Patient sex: M
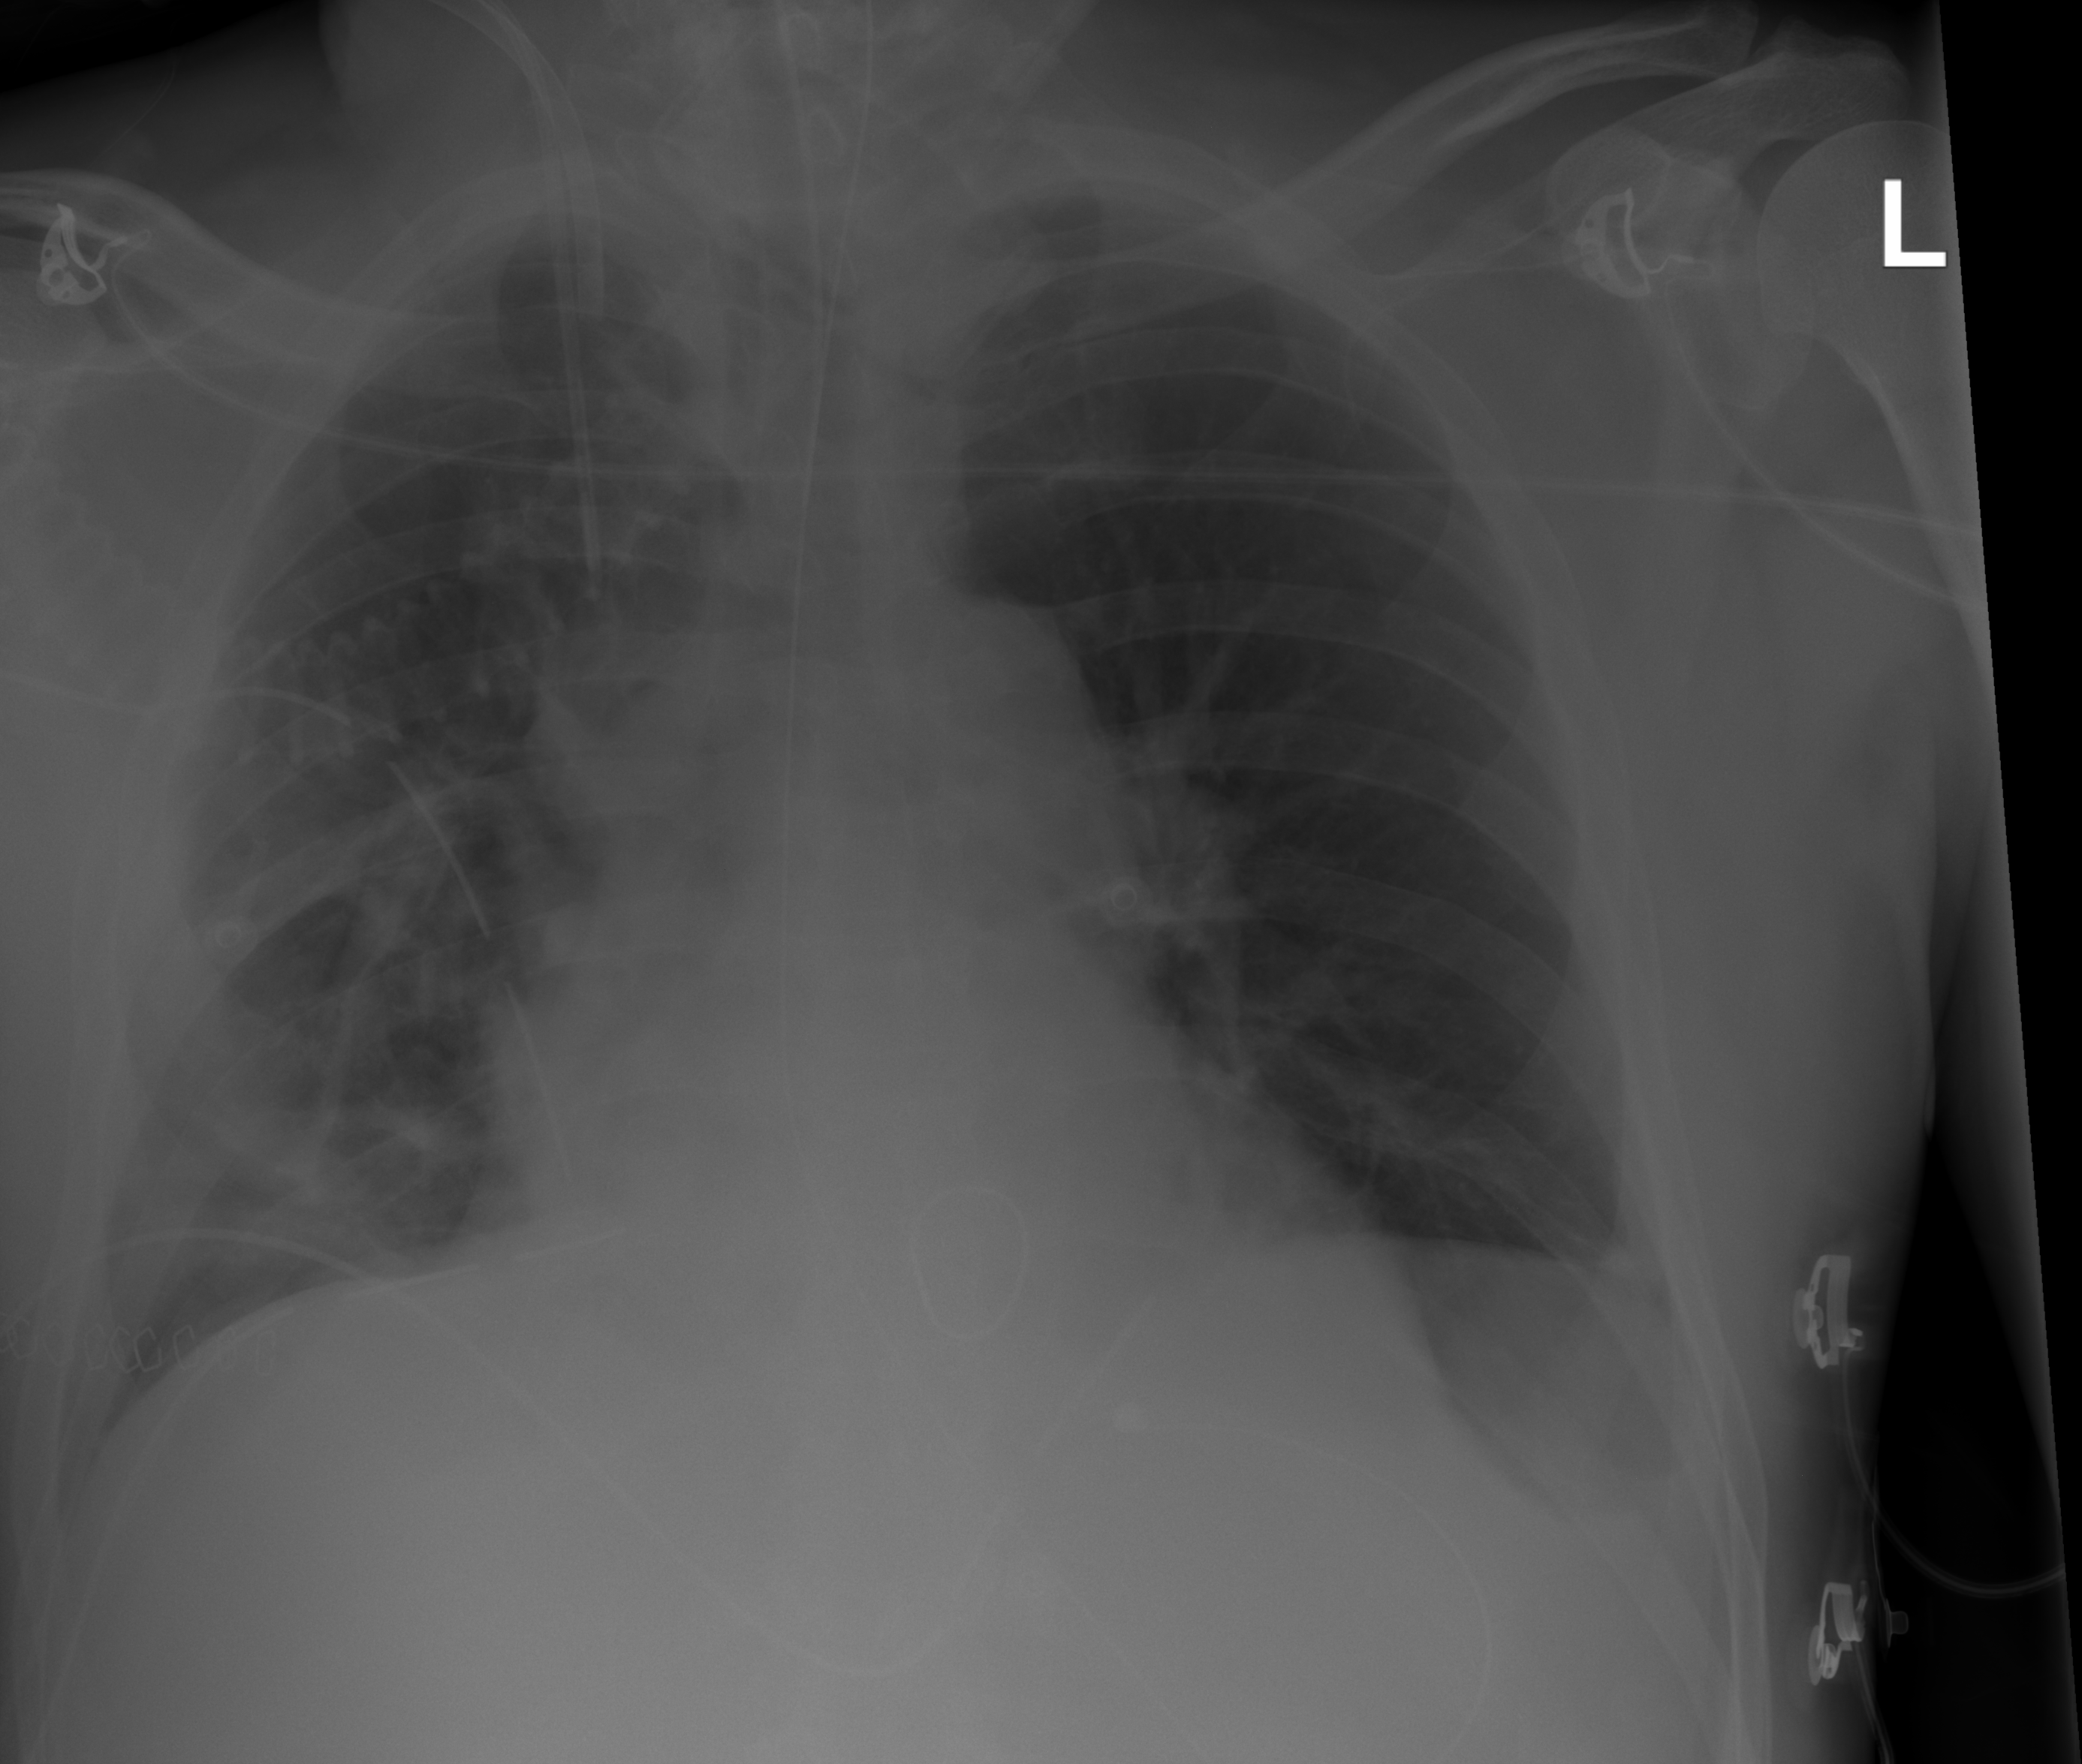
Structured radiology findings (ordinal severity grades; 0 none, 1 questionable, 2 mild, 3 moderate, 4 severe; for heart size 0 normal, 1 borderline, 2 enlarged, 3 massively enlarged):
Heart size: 0
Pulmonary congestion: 2
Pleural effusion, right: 0
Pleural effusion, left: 1
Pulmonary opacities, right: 0
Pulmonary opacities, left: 0
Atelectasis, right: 2
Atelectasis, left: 2